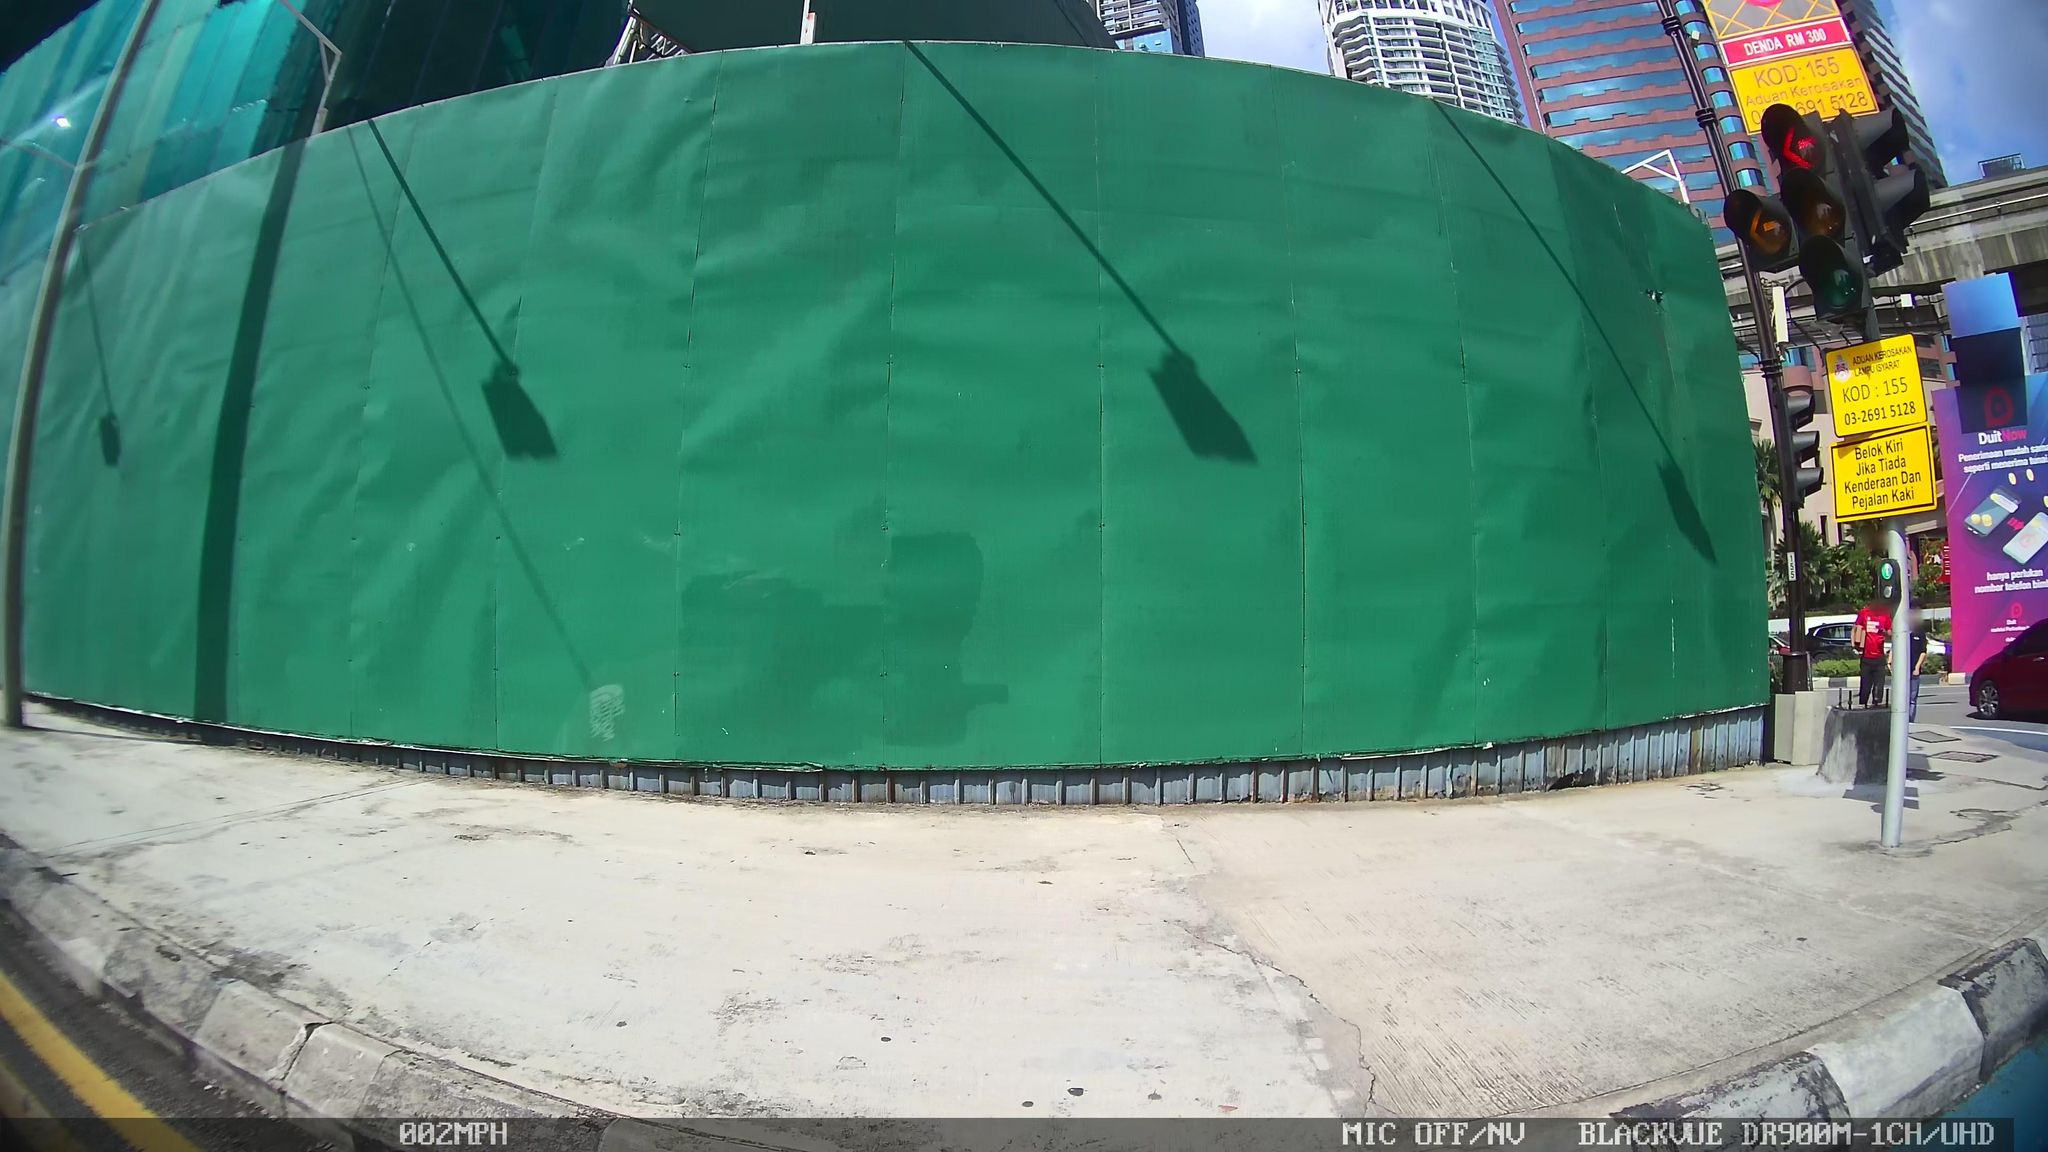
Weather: snowy
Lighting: day
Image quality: good
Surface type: driving surface
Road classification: track, steps
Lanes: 2
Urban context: urban centre
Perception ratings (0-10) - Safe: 0.82, Lively: 6.31, Beautiful: 0.75, Boring: 5.14, Depressing: 4.64, Wealthy: 1.79